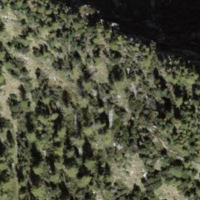
EUNIS habitat code: 43
Species observed at this site:
Buteo buteo
Prunella collaris
Lagopus muta